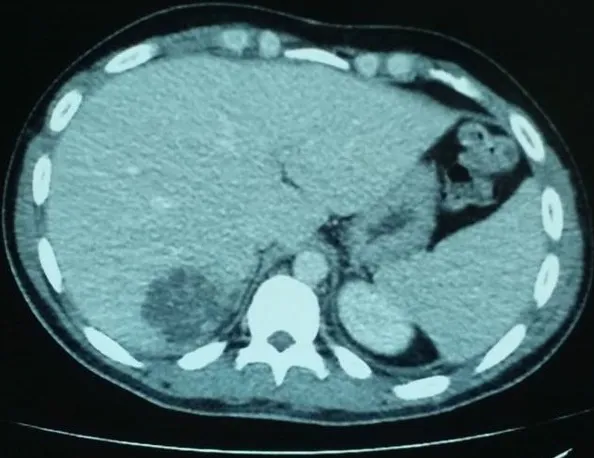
abdominal computed tomography (CT) showing an abscess in the right hepatic lobe.
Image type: radiology (ct)